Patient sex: F
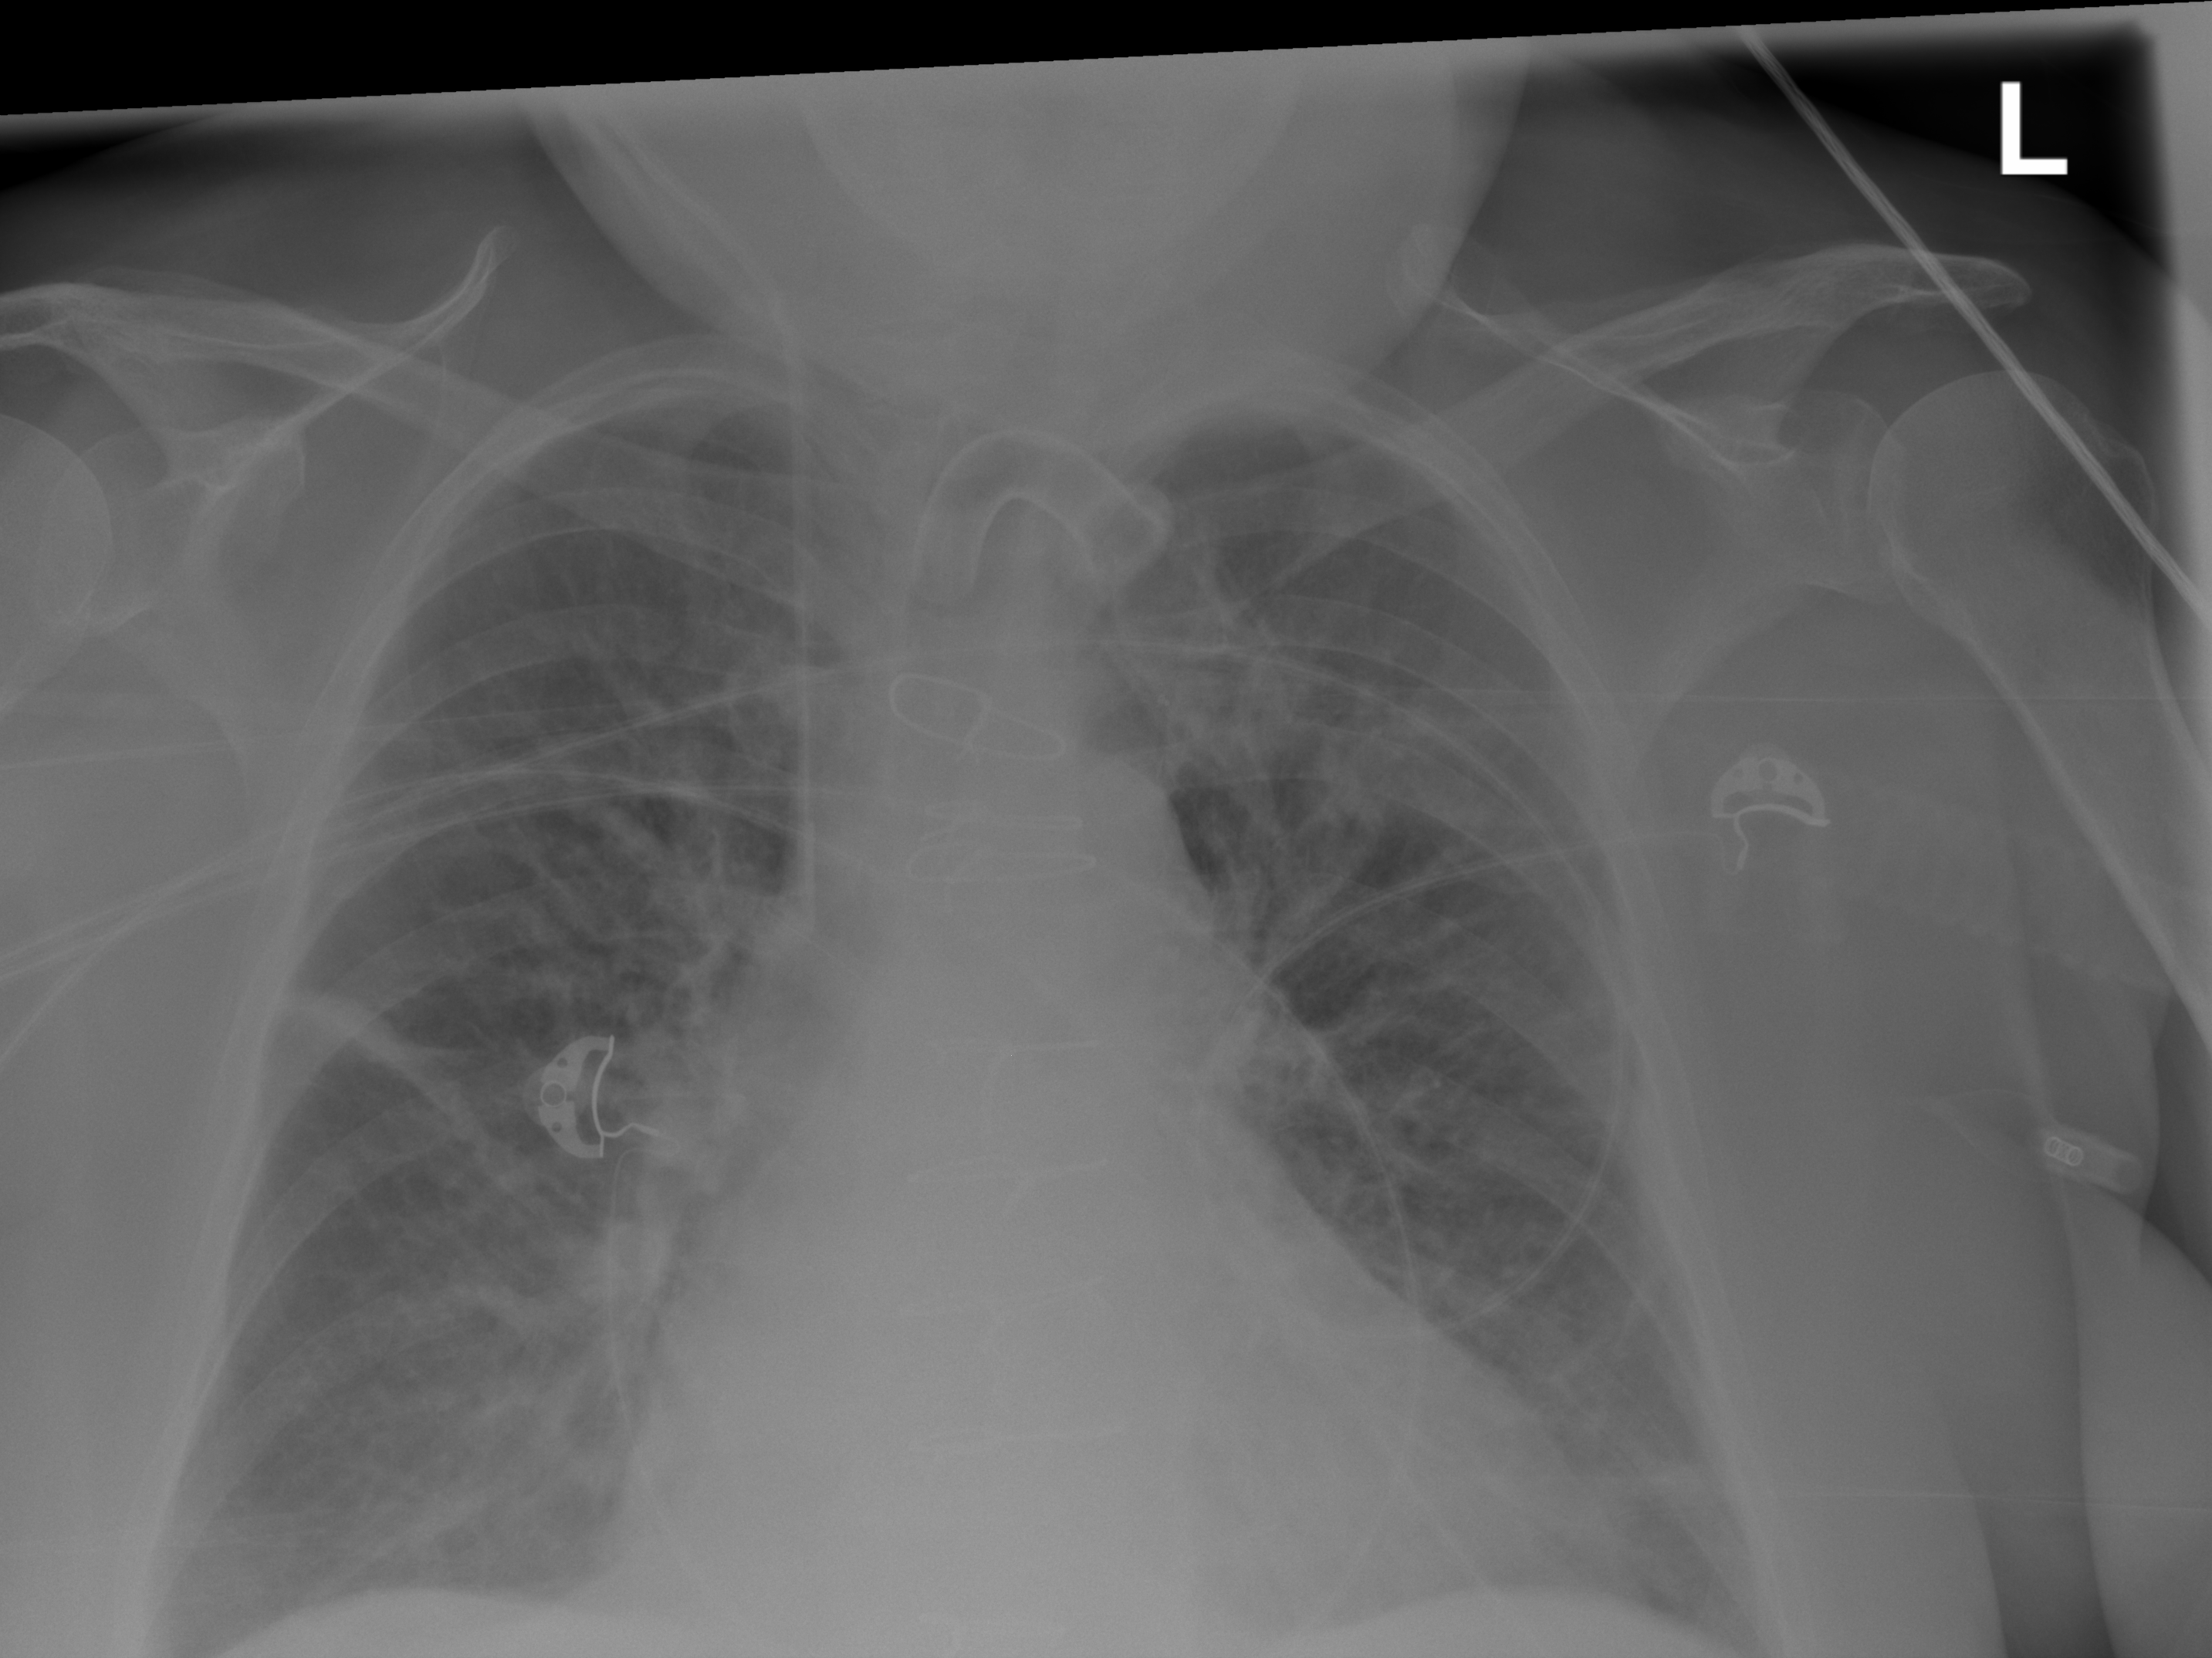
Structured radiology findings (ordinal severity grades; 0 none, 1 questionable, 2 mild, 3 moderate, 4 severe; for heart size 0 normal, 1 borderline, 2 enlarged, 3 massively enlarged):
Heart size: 2
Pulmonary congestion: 2
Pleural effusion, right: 2
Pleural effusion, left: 3
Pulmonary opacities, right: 0
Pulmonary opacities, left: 0
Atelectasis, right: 2
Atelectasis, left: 2